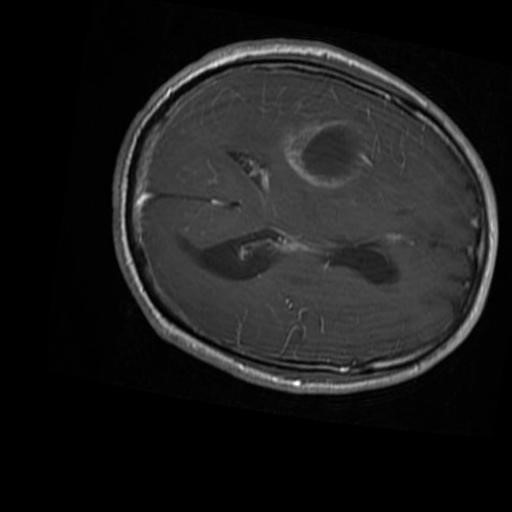
Label: brain_glioma